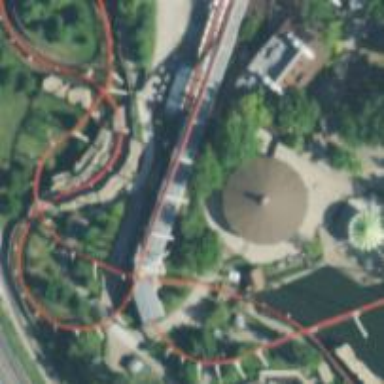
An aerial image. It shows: Thrilling roller coaster attraction.